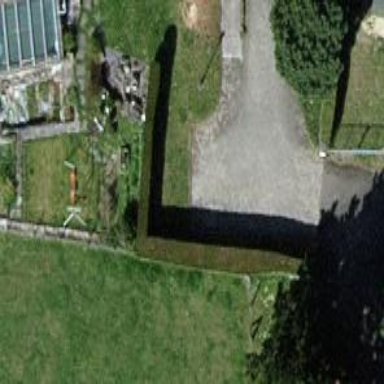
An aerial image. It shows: Hedge acting as barrier.